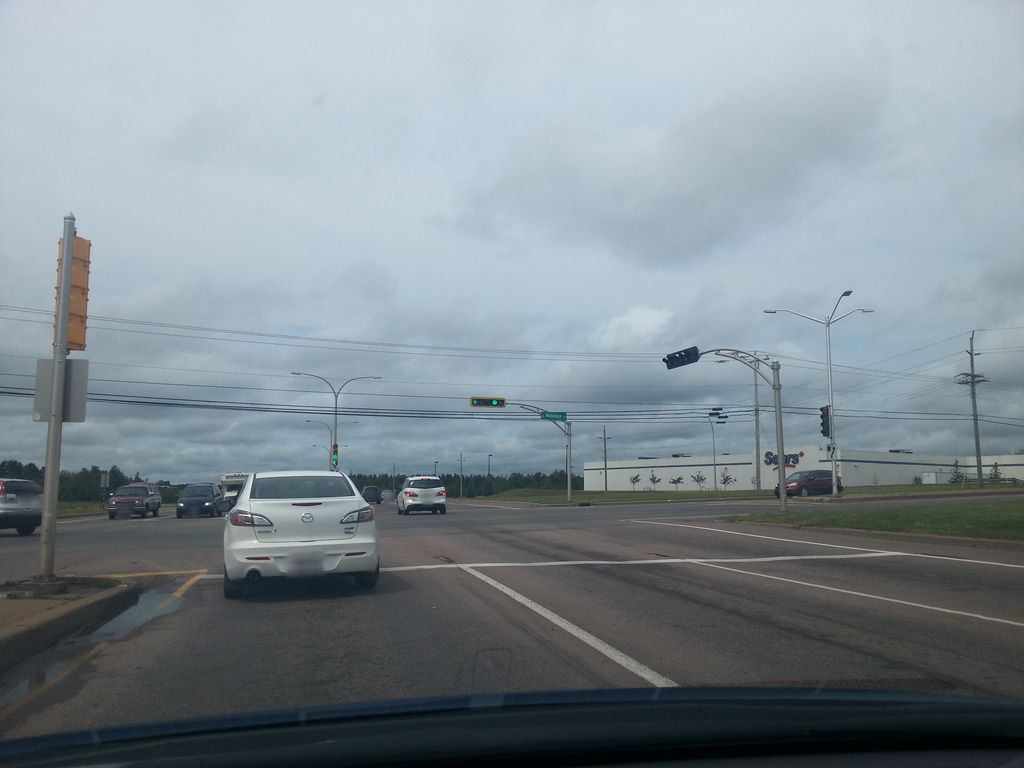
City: charlottetown